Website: home-depot
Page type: account-selection
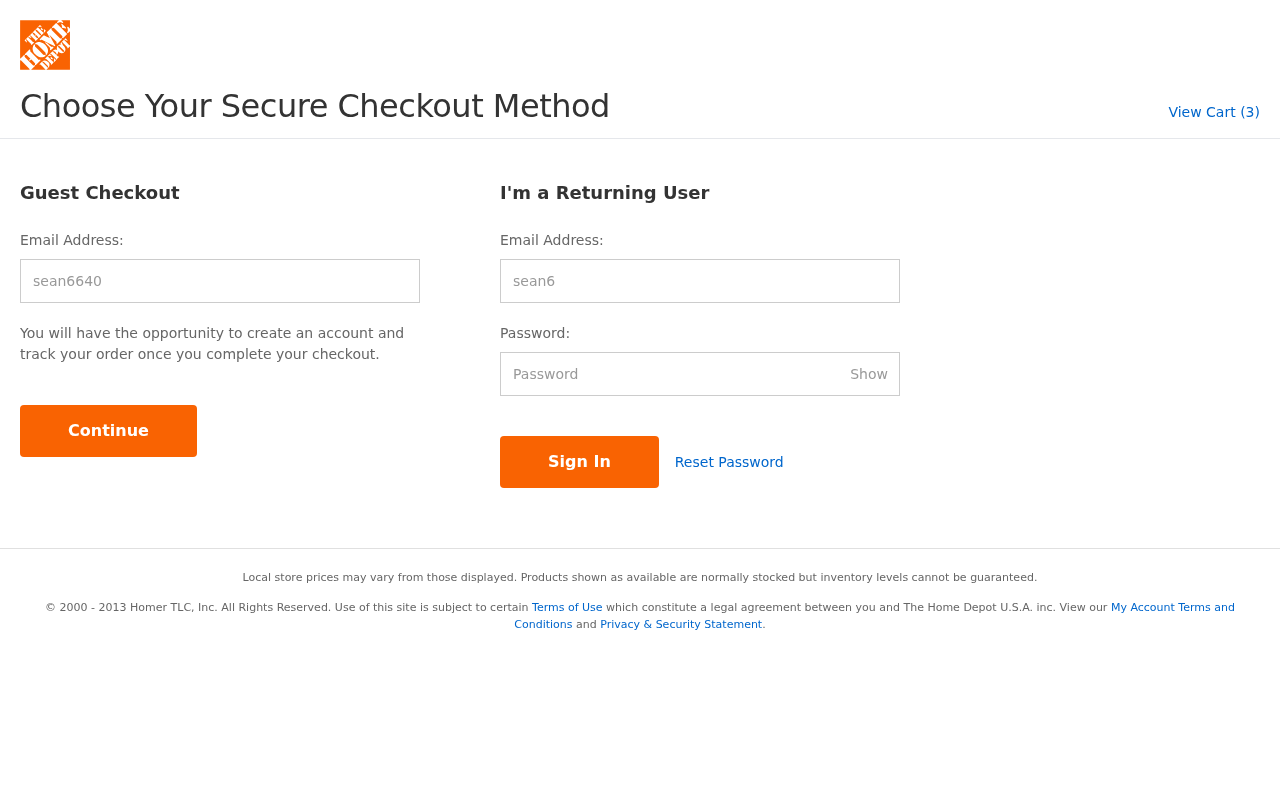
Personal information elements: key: PII_LOGIN_USERNAME
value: sean6640
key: PII_LOGIN_USERNAME2
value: sean6640
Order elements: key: ORDER_NUM_ITEMS
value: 3